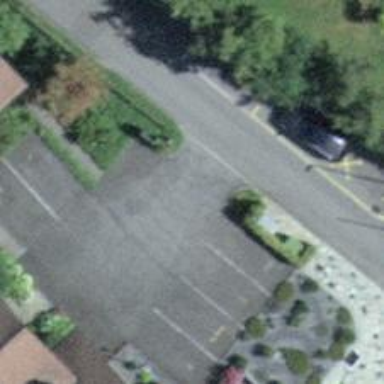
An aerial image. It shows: Group of garages.